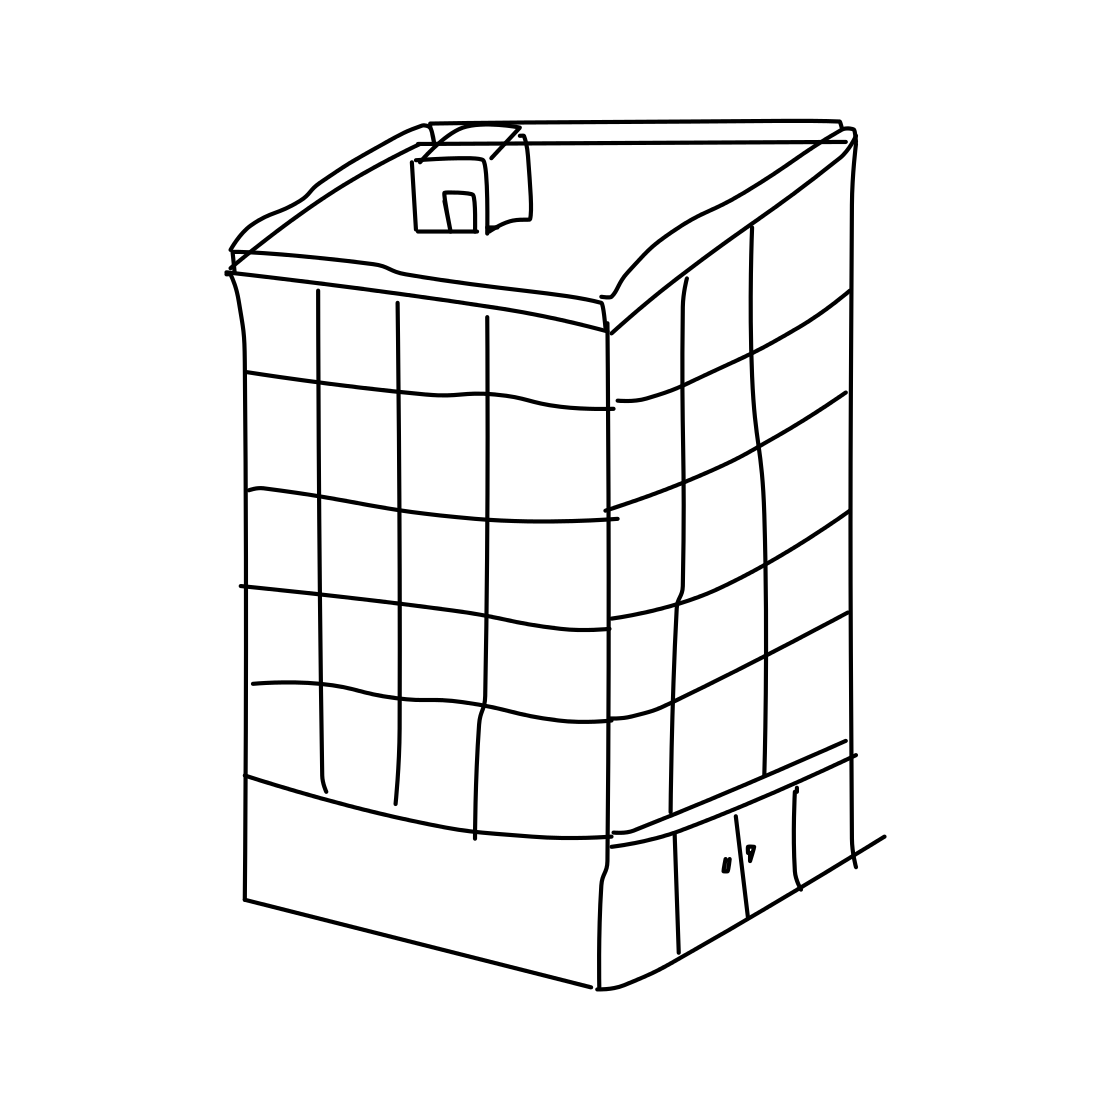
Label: skyscraper